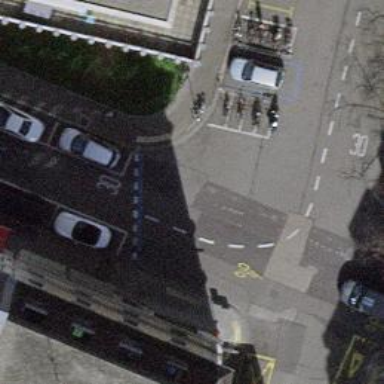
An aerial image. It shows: Kerb barrier.